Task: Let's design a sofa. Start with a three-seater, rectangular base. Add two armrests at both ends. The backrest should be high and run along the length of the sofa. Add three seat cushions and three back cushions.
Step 261:
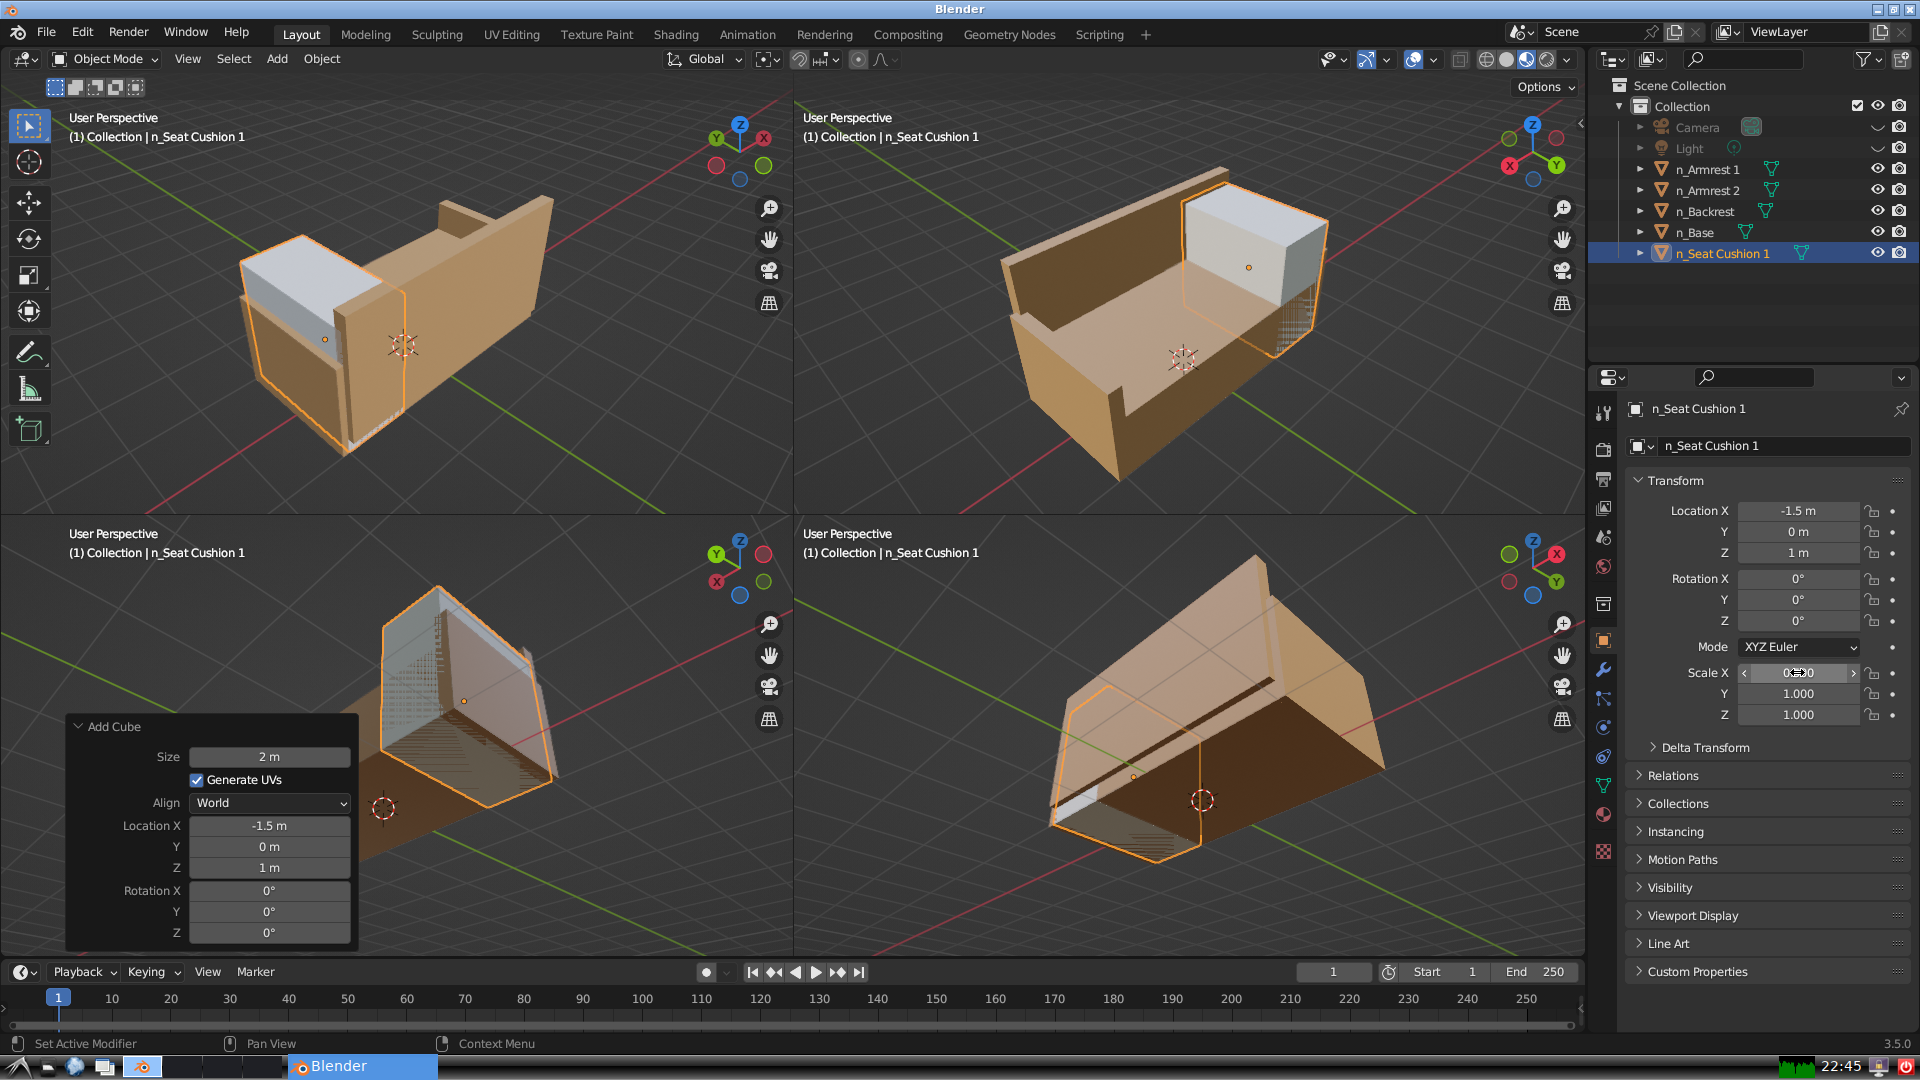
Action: {"mouse_move": [1797, 693]}